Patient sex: F
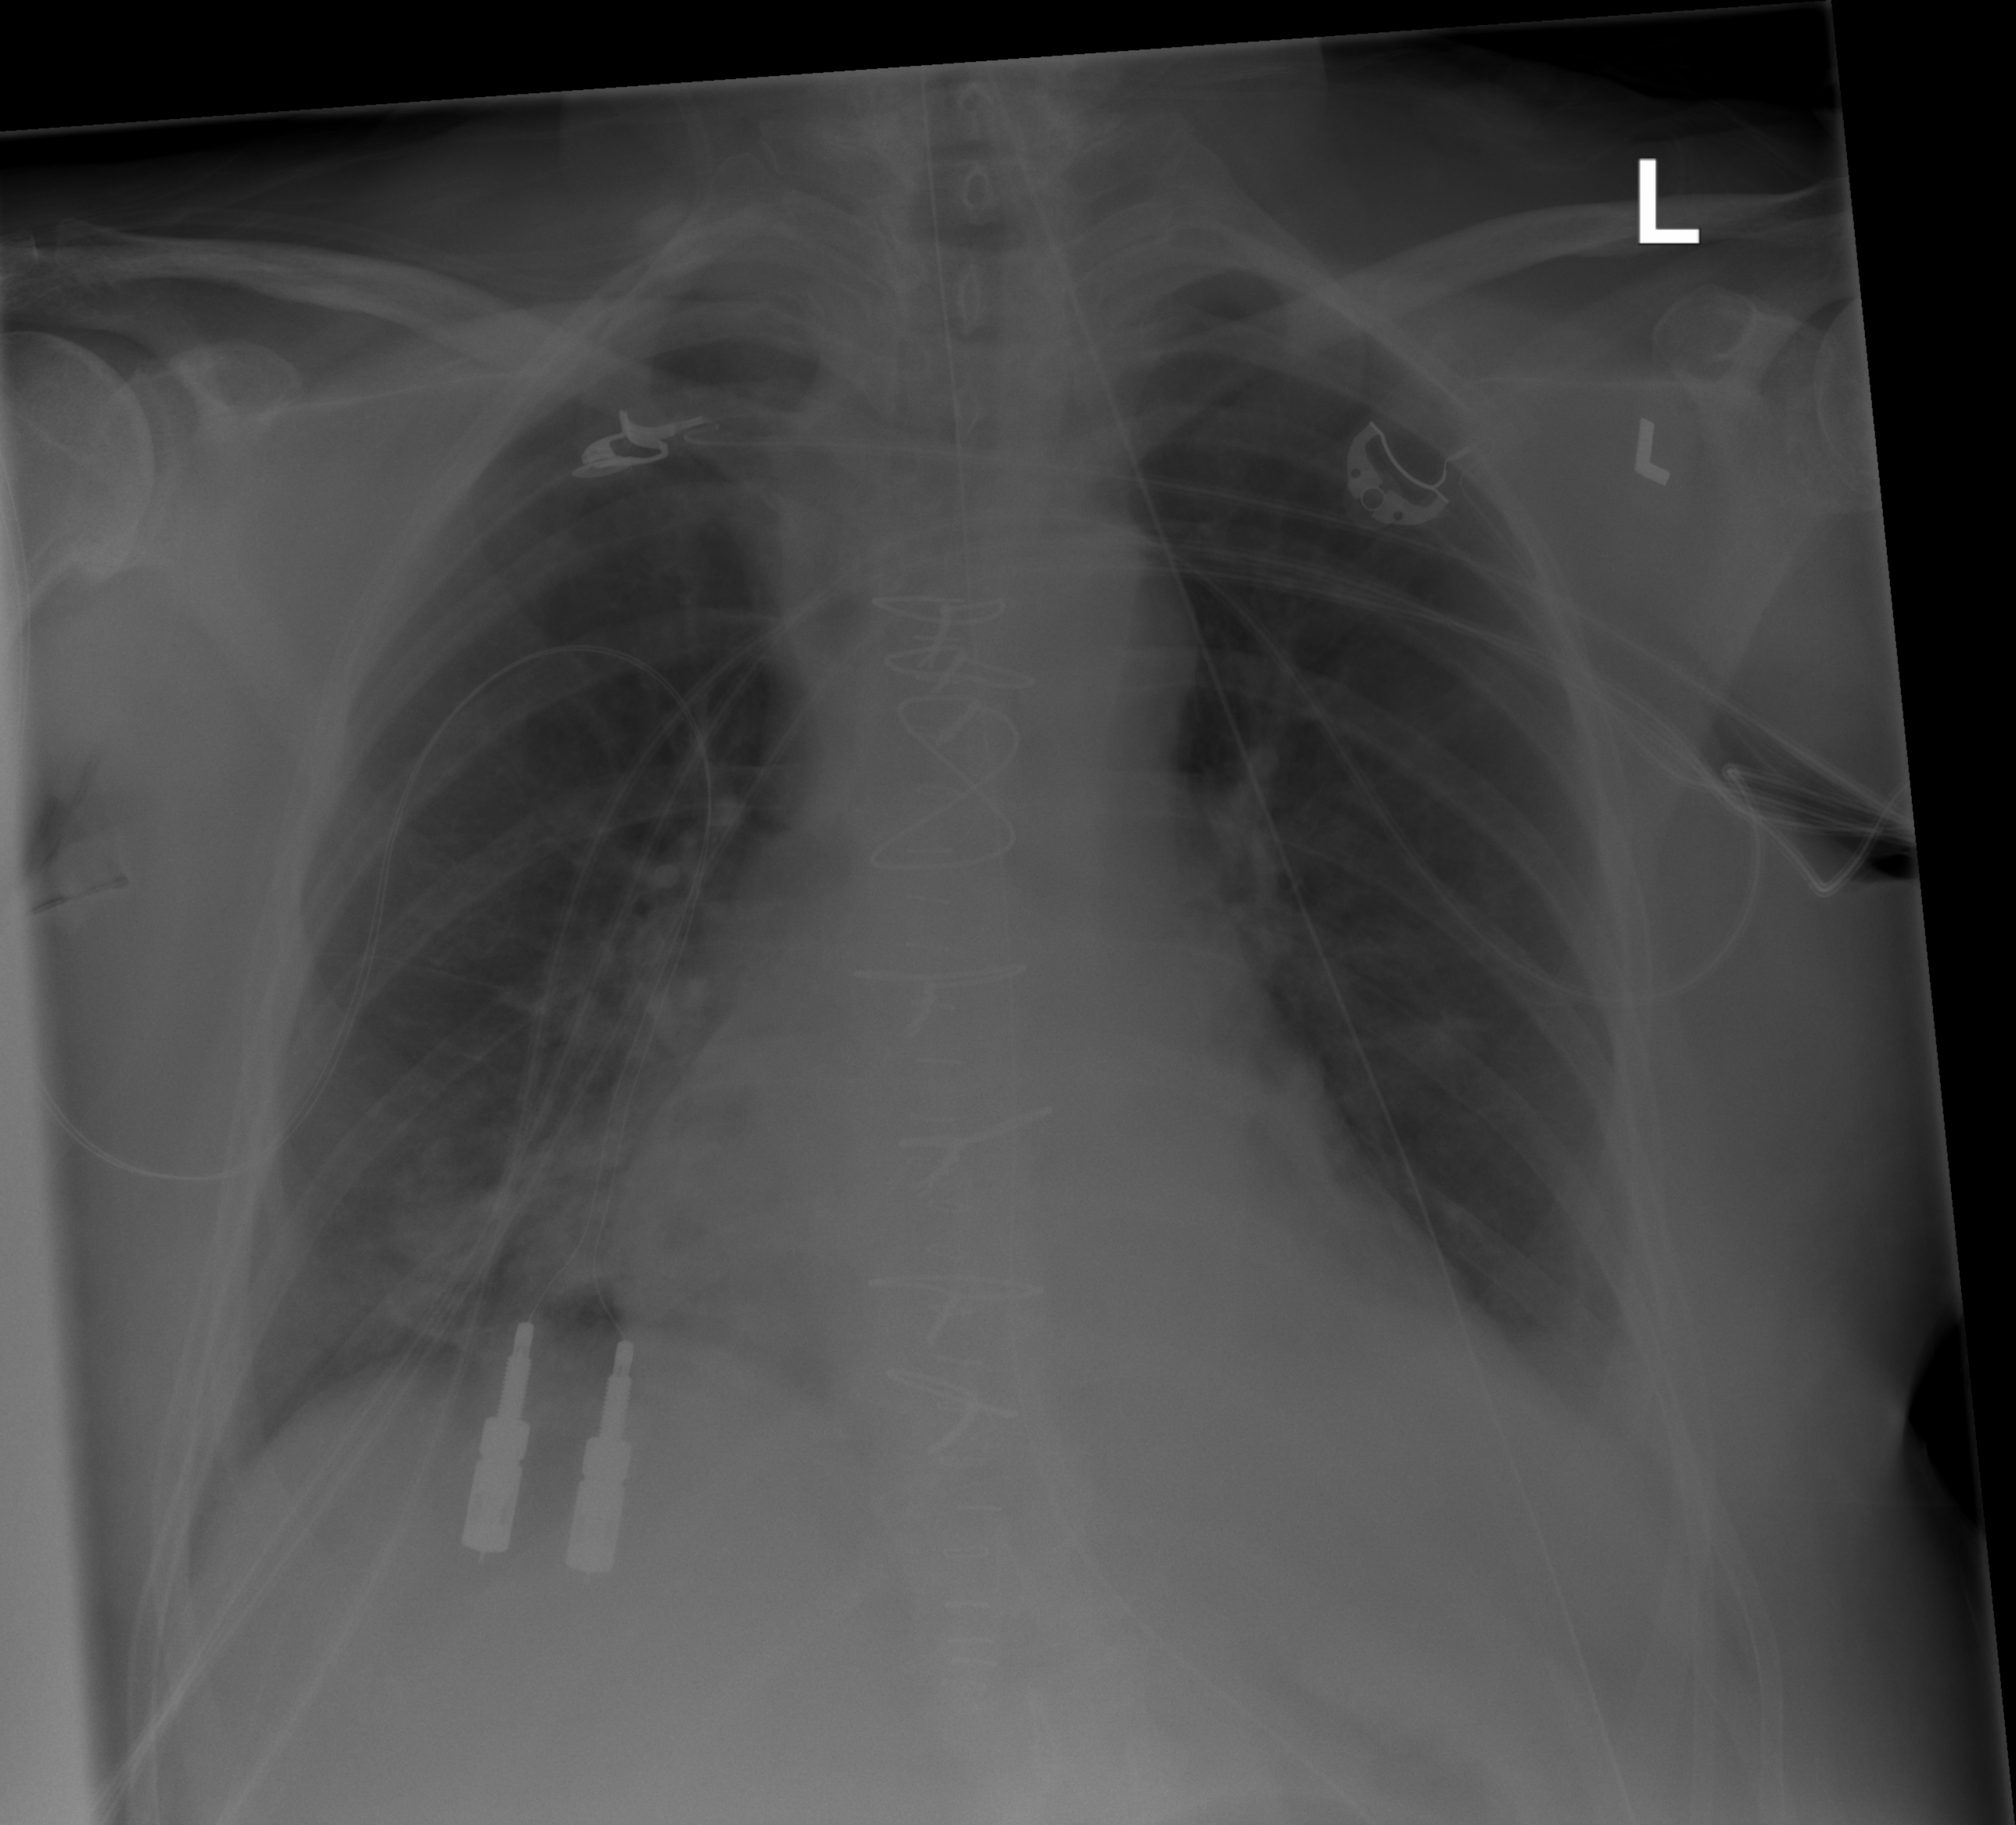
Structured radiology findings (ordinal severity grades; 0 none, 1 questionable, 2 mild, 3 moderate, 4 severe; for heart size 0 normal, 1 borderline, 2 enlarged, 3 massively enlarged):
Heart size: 2
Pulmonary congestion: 2
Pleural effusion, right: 2
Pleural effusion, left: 2
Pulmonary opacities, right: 0
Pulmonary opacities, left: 0
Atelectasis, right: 2
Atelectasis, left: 2